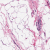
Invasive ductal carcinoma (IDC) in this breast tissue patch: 0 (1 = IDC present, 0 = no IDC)